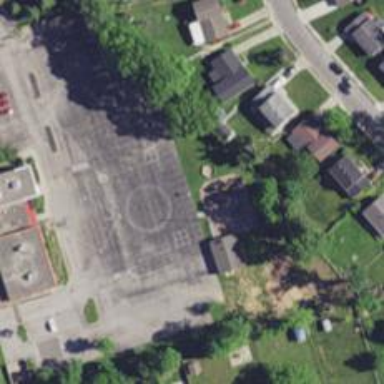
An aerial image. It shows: Asphalt basketball court on pitch.